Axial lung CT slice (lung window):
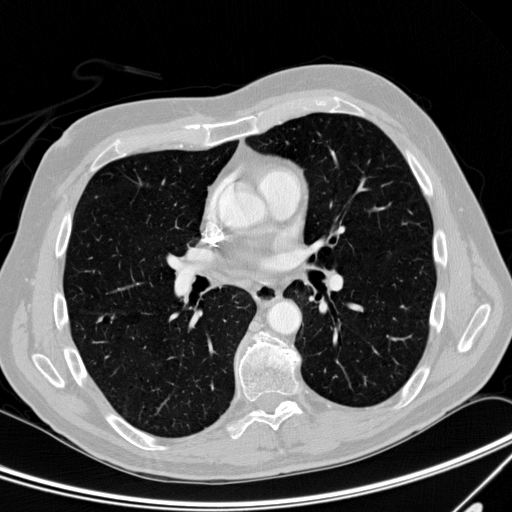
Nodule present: yes
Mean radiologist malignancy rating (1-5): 2